Question: I am trying to display a popup box from a div. My code is below.
Upon successful addition on record the div needs to be shown but its not working. I have tried '$("#div").html'.
'''
<script src="scripts/jquery-1.11.1.min.js "></script>
<script>
$(document).ready(function() {
$('#users').submit(function() {
$('#response').html("<b>Adding...</b>");
$.post('controller_adduser.php', $(this).serialize(), function(data) {
$('#response').html("<b>Adding...</b>");
//// Show div Message box
}).fail(function() {
alert( "Posting failed." );
});
return false;
});
});
</script>
'''
'''
<div id="remote_modal" class="modal fade" tabindex="-1" role="dialog">
<div class="modal-dialog">
<div class="modal-content">
<div class="modal-header">
<button type="button" class="close" data-dismiss="modal" aria-hidden="true">&times;</button>
<h4 class="modal-title"><i class="icon-accessibility"></i> Loading remote path</h4>
</div>
<div class="modal-body with-padding">
<p>Added!!</p>
</div>
<div class="modal-footer">
<button class="btn btn-warning" data-dismiss="modal">Close</button>
</div>
</div>
</div>
</div>
'''

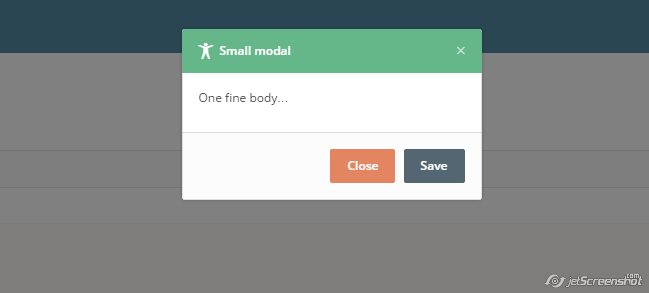
Answer: I see that youre using bootstrap. In order for the modal to show you need to run the '.modal("show")' command. I would try this:
HTML:
'''
<div id="remote_modal" class="modal fade" tabindex="-1" role="dialog">
<div class="modal-dialog">
<div class="modal-content">
<div class="modal-header">
<button type="button" class="close" data-dismiss="modal" aria-hidden="true">&times;</button>
<h4 class="modal-title">
<i class="icon-accessibility"></i>
<span id="response">Loading remote path</span>
</h4>
</div>
<div class="modal-body with-padding">
<p>Added!!</p>
</div>
<div class="modal-footer">
<button class="btn btn-warning" data-dismiss="modal">Close</button>
</div>
</div>
</div>
</div>
'''
JS:
'''
<script src="scripts/jquery-1.11.1.min.js "></script>
<script>
$(document).ready(function() {
$('#users').submit(function() {
$.post('controller_adduser.php', $(this).serialize(), function(data) {
$('#remote_modal #response').html("<b>Adding...</b>");
$('#remote_modal').modal("show");
}).fail(function() {
alert( "Posting failed." );
});
return false;
});
});
</script>
'''